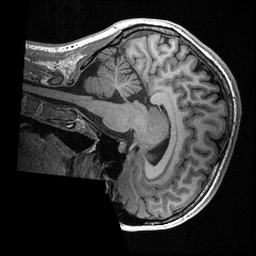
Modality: T1w
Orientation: sagittal
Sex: female
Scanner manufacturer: ge
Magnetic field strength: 3 T
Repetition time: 0.0064 s
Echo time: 0.00281 s